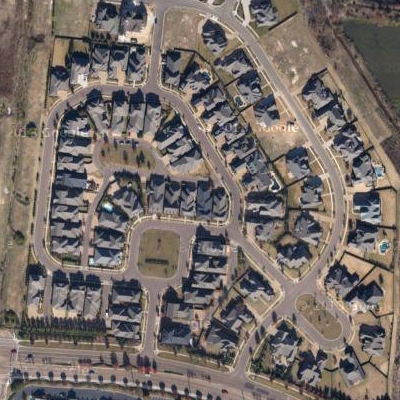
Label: Resident